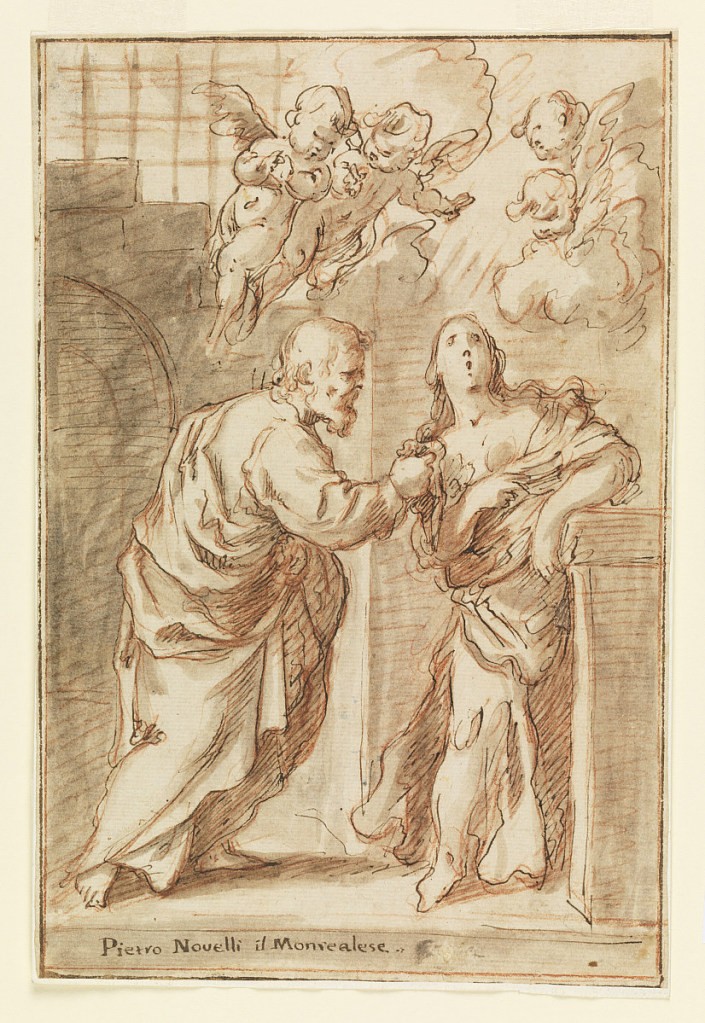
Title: St. Peter and St. Agatha
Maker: Pietro Novelli, Italian, 1603 - 1647
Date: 1603–47
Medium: Pen and brown ink, red chalk, brush and gray wash on laid paper
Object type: Drawing
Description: Two figures, a man on the left looking at a woman on the right whose mouth is open, as putti fly overhead.